Field crop: maize
Growth stage: 1
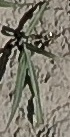
Species: sorghum